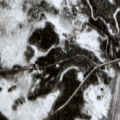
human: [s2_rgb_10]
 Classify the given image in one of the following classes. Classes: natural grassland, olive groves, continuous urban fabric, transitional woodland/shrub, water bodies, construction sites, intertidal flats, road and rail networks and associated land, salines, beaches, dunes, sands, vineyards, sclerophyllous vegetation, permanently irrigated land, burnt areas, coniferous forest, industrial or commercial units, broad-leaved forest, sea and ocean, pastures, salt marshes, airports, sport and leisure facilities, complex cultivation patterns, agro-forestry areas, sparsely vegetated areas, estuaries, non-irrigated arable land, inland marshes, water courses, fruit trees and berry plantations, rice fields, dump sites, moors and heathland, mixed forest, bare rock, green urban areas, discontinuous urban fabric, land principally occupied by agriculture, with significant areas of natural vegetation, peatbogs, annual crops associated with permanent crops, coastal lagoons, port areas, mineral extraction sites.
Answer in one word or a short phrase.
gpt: coniferous forest, peatbogs